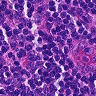
Metastatic tissue present: no